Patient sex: M
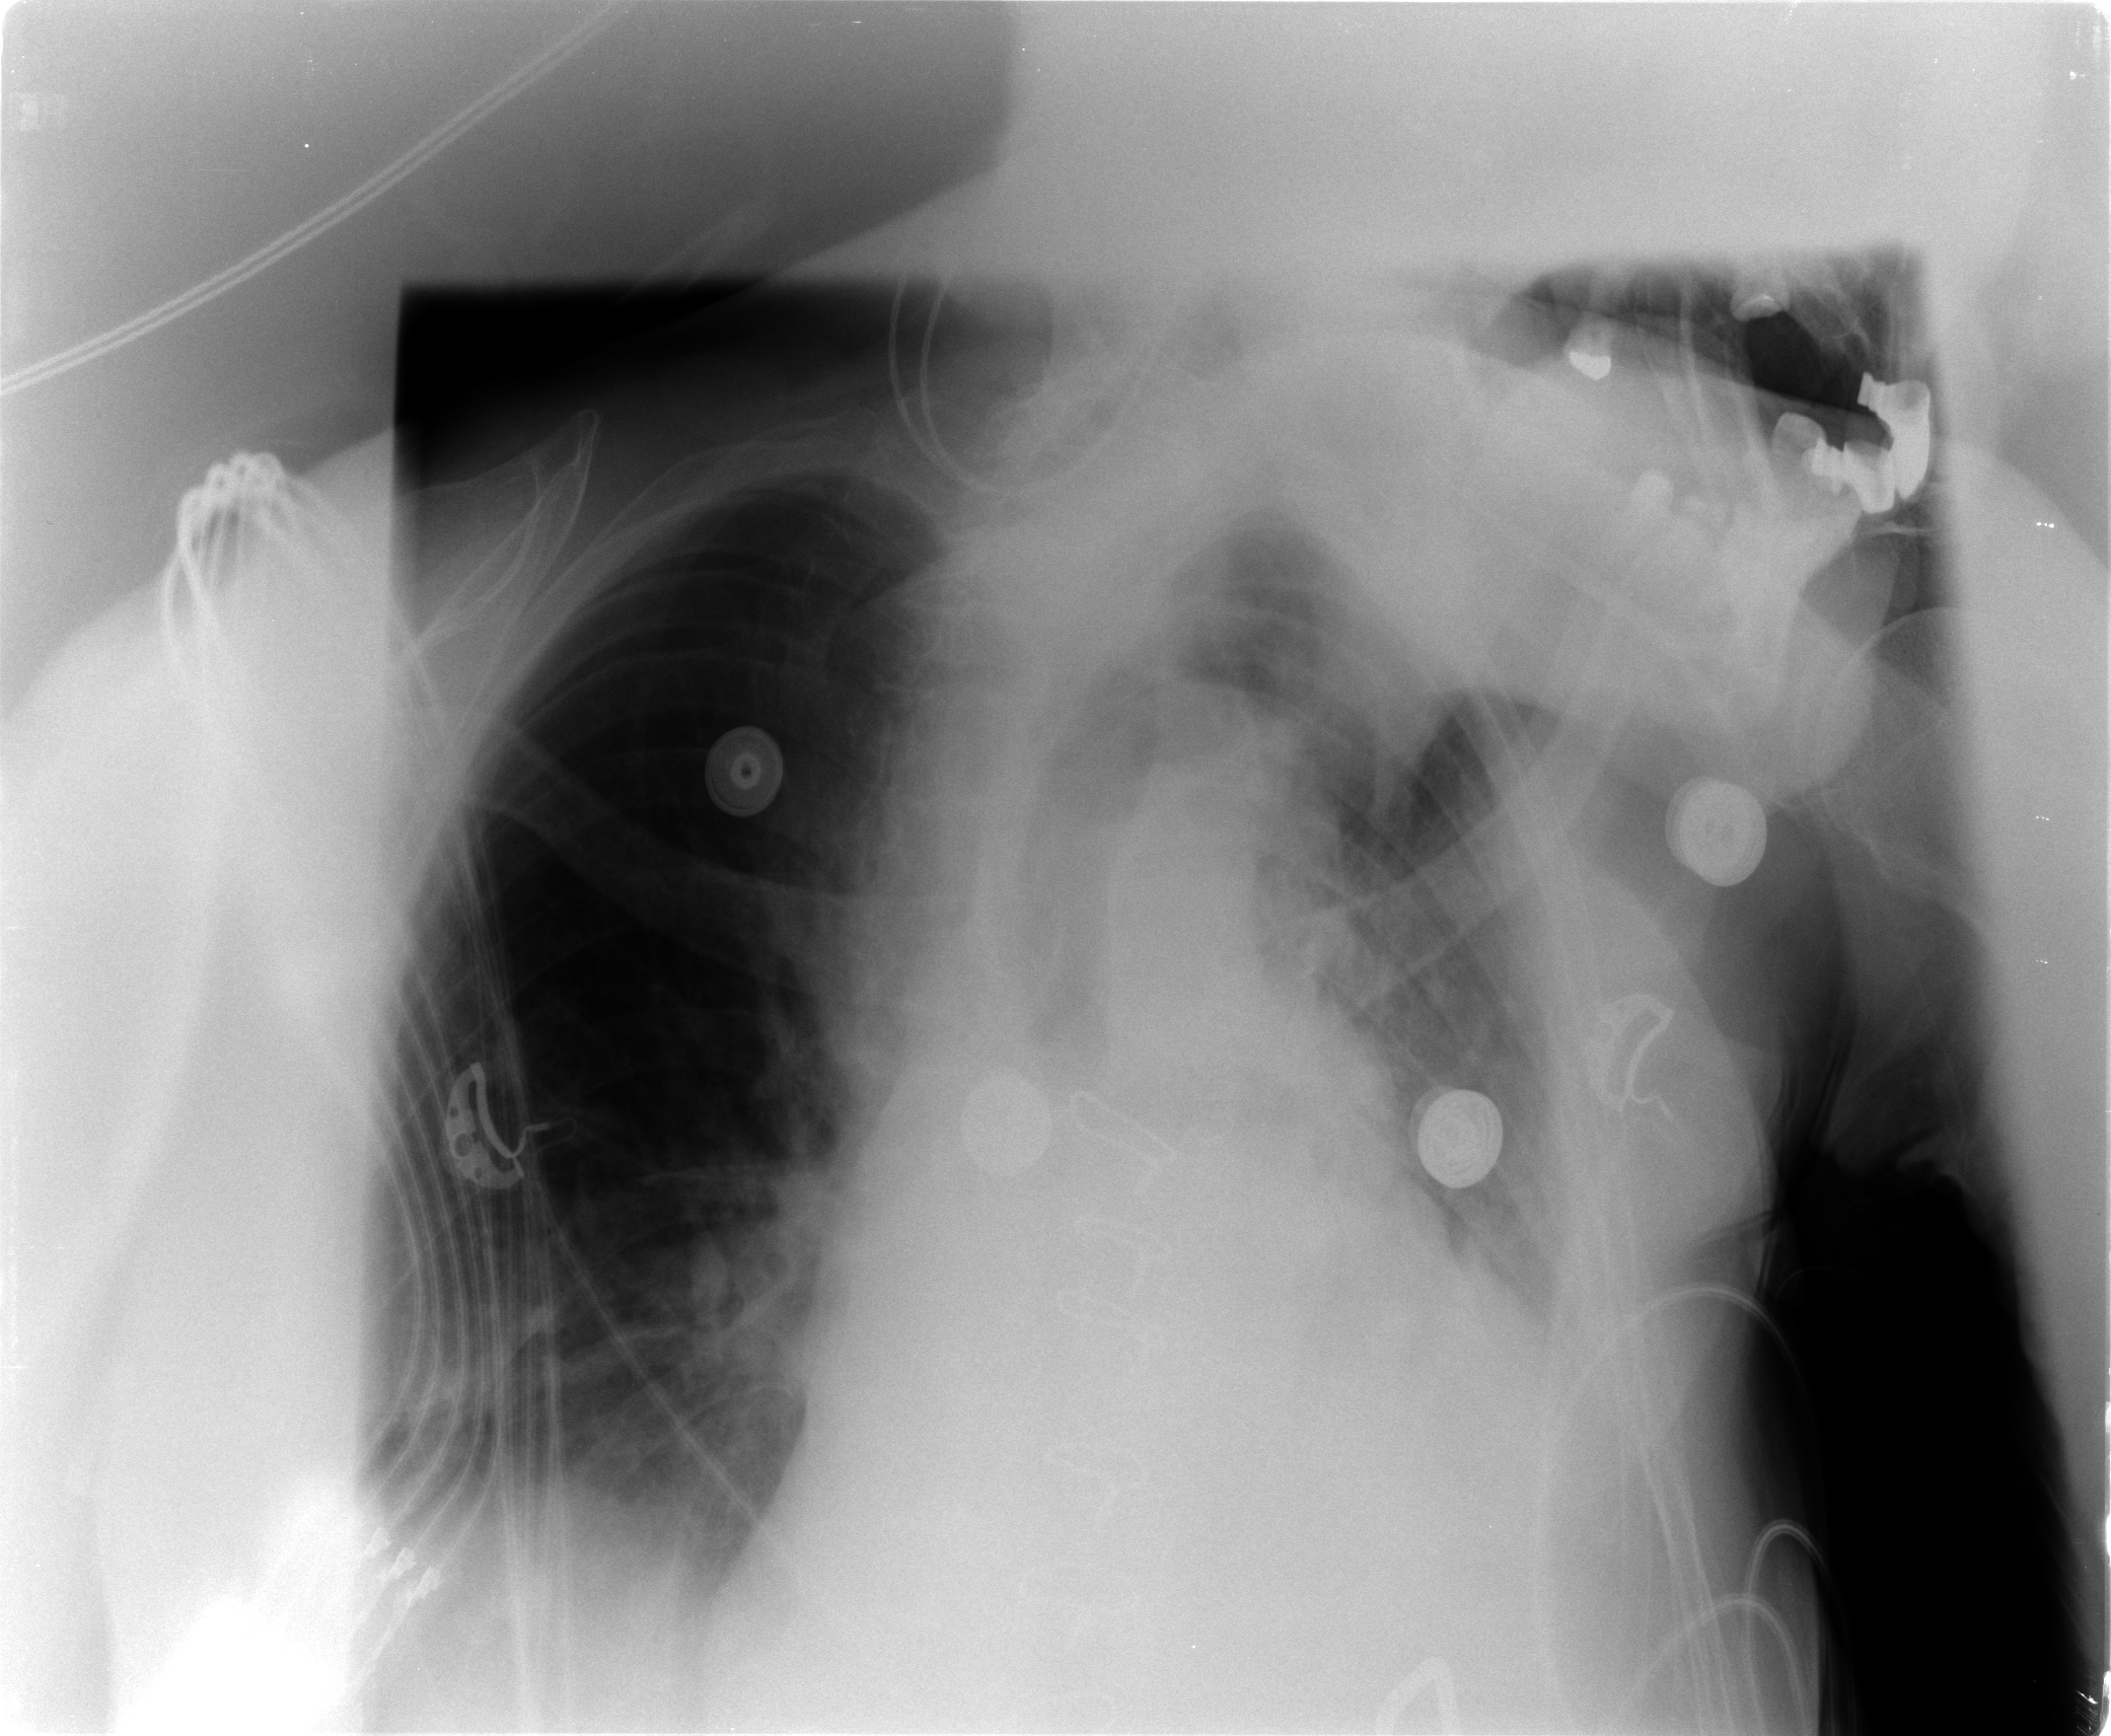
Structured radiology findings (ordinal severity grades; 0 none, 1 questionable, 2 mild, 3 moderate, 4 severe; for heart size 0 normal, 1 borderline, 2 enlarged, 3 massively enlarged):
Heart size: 2
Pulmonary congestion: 2
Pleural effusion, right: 1
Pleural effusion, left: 2
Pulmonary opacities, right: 0
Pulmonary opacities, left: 1
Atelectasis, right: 2
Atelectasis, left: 2